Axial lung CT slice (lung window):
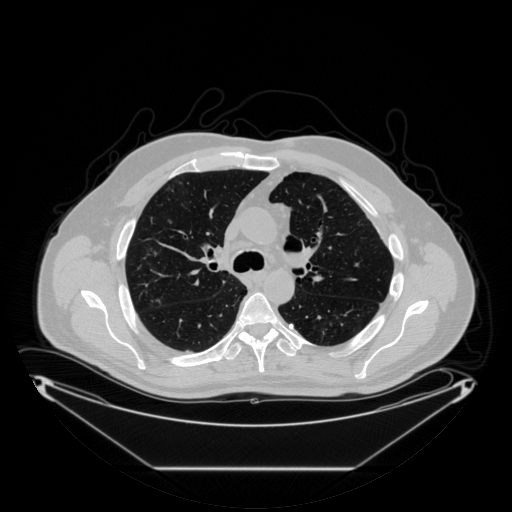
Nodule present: no